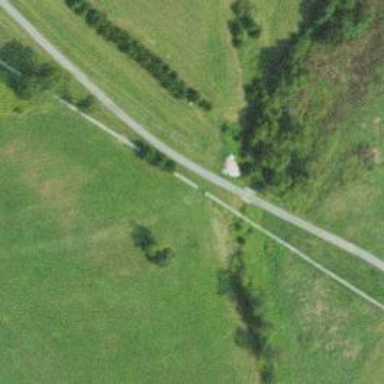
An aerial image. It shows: Culvert tunnel.